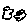
Label: cloud